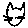
Label: cat